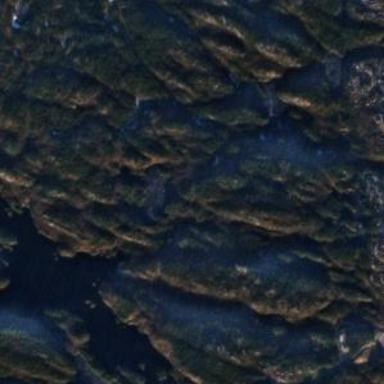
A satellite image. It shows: Hill in the natural landscape.